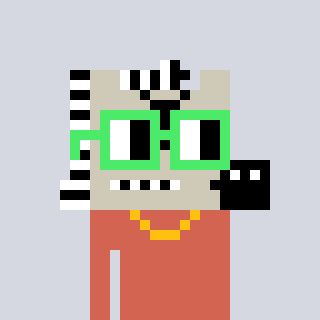
a pixel art character with square light green glasses, a zebra-shaped head and a peachy-colored body on a cool background